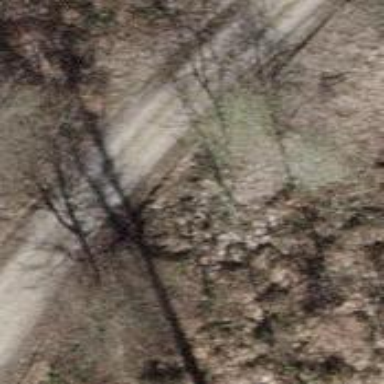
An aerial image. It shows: Gravel track with grade 2 tracktype.